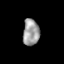
Tissue: skin
Cell type: Epithelial cells
Senescence score: 0.2532
Nuclear area (px): 428
Mean DAPI intensity: 156.79